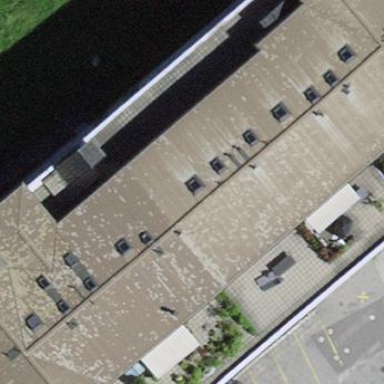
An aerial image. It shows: Building with bicycle rental service available inside.